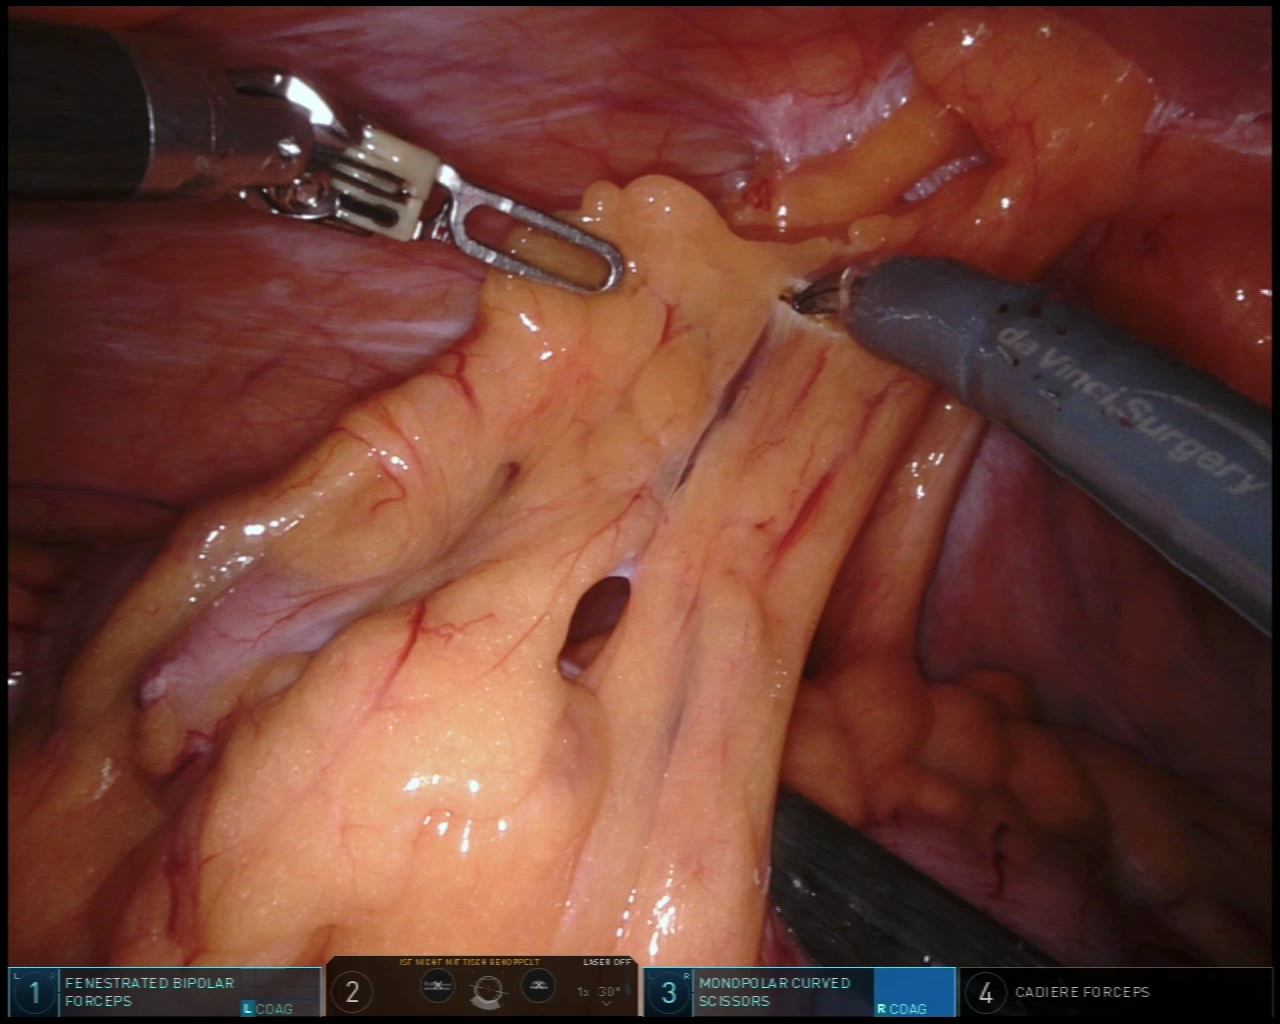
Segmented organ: abdominal_wall
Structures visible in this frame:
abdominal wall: yes
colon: yes
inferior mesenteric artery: no
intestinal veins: no
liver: no
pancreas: no
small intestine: no
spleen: no
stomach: no
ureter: no
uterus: no
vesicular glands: no